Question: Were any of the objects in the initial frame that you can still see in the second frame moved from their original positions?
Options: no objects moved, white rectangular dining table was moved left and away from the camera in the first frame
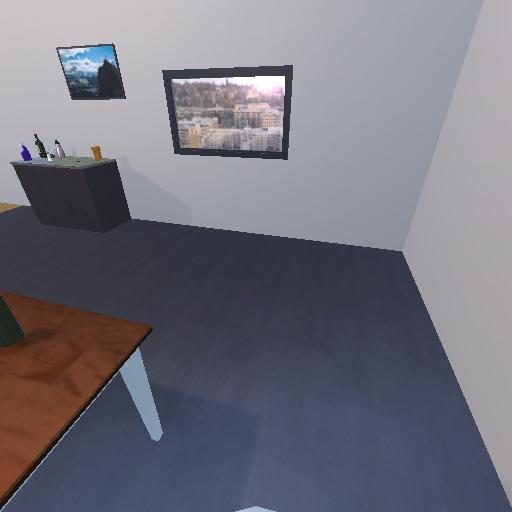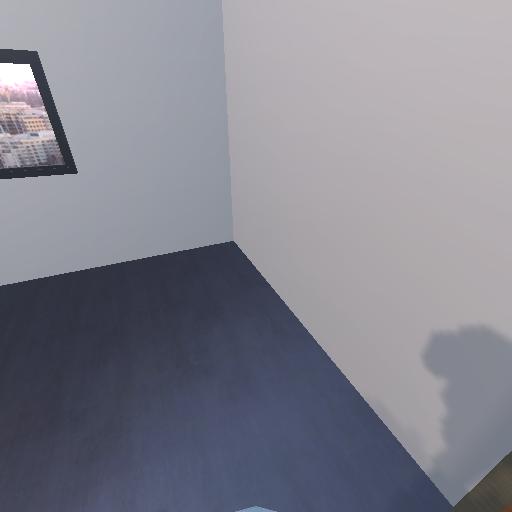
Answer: no objects moved